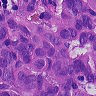
Metastatic tissue present: yes